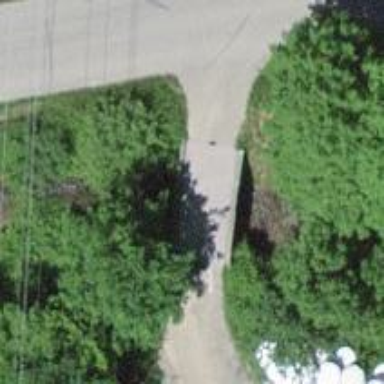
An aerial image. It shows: Track bridge with compacted surface. It is suitable for agricultural vehicles.